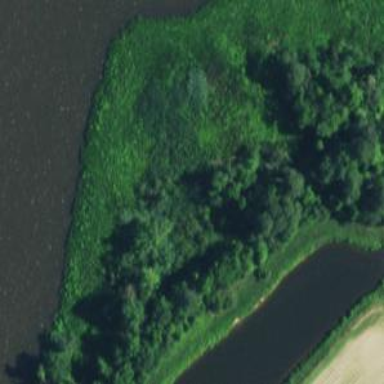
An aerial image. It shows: Marshy wetland area.